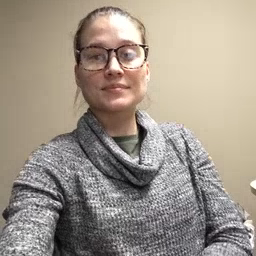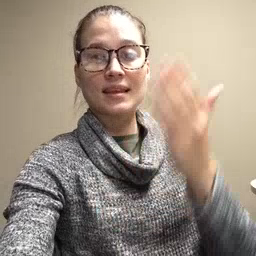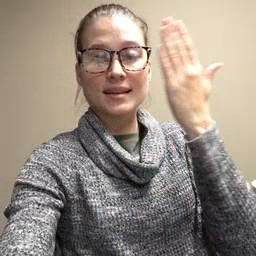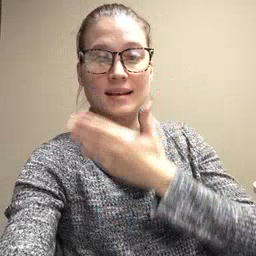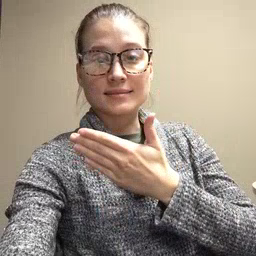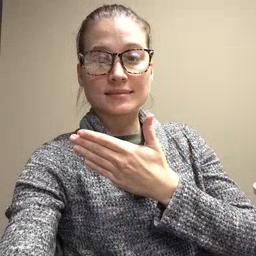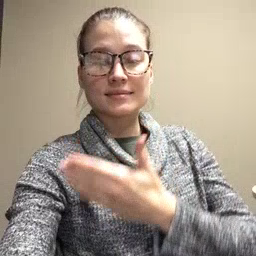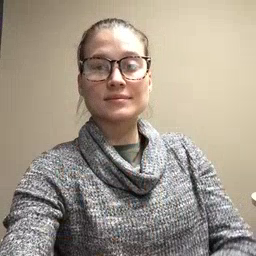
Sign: night